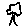
Label: tree